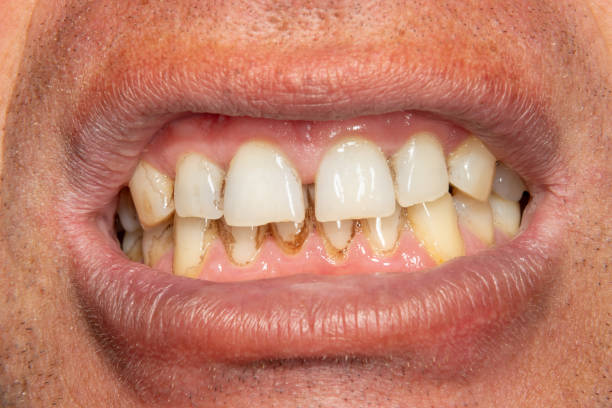
Condition: Calculus